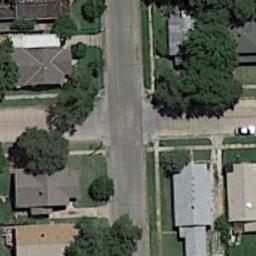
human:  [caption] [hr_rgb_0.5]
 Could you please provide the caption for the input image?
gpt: An intersection with sparse traffic located in a residential area with some green areas .

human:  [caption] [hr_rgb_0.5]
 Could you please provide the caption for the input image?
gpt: There are many buildings beside the intersection .

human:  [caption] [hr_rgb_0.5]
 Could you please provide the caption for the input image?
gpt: There are many buildings and many trees around the intersection .

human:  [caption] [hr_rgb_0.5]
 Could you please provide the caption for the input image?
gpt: There are only a few cars at the intersection .

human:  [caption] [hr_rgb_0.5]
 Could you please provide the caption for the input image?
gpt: There are some green trees and buildings around the intersection .